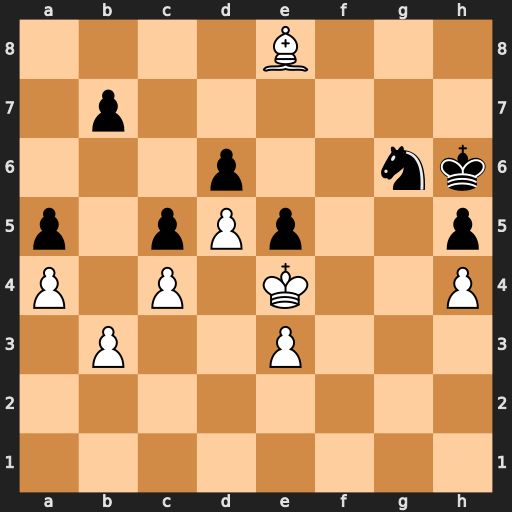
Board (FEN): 4B3/1p6/3p2nk/p1pPp2p/P1P1K2P/1P2P3/8/8
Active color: w
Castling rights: -
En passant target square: -
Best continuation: Kf5 Nxh4+ Ke6 Ng2 Kxd6